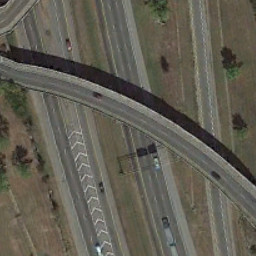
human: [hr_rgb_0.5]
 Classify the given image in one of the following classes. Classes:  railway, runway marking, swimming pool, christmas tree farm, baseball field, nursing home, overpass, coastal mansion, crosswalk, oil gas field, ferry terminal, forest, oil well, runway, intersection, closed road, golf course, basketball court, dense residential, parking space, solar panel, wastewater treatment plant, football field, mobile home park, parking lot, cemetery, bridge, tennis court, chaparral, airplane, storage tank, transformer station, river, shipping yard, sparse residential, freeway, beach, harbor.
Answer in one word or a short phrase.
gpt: overpass